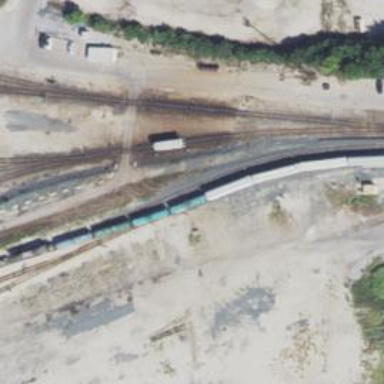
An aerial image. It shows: Abandoned railway yard.